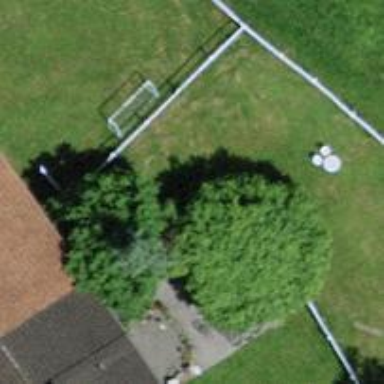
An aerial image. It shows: Broadleaved tree with lush foliage.